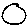
Label: circle